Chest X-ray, PA view. Patient: 62 years old, sex F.
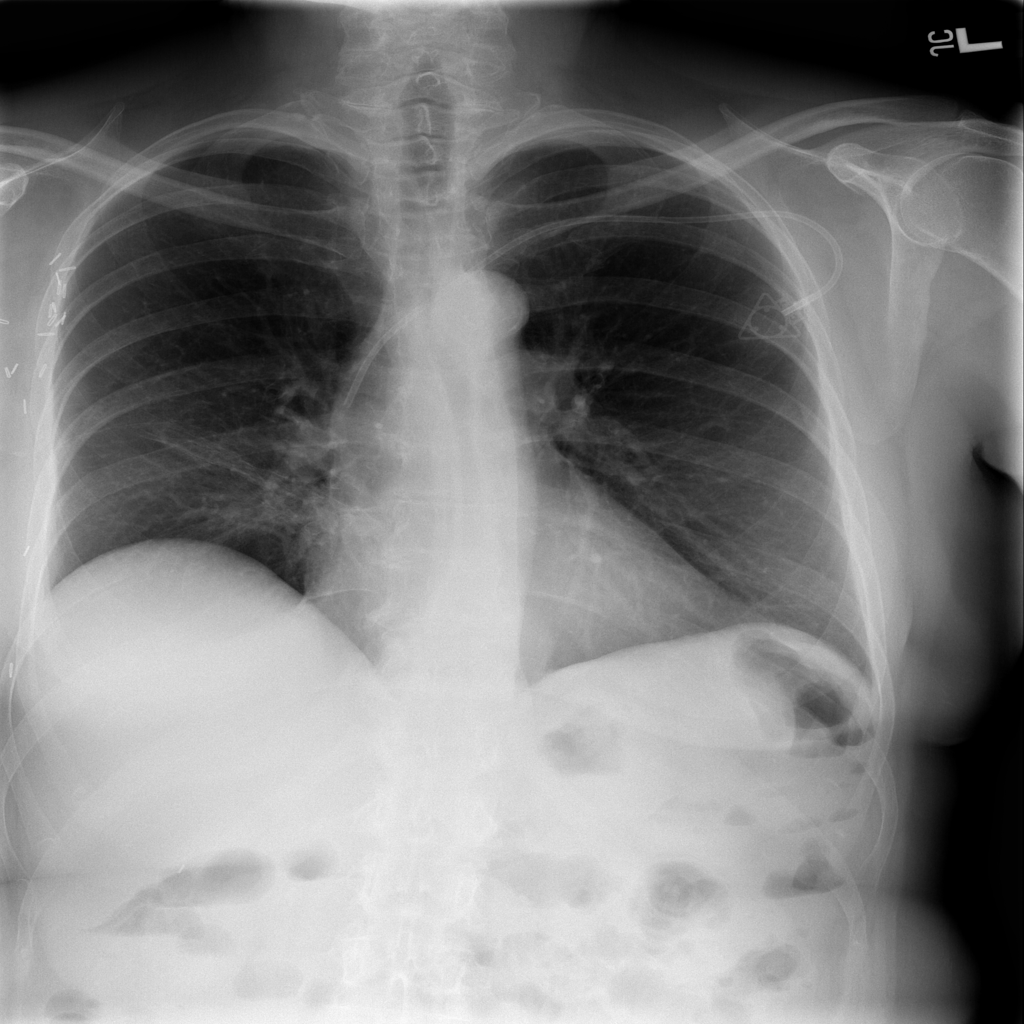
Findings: Atelectasis